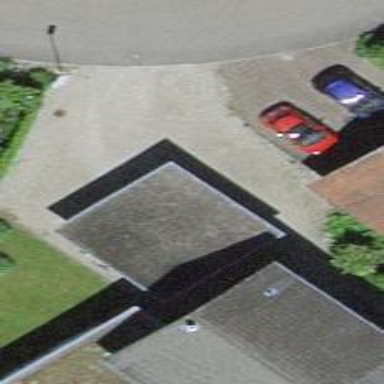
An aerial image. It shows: View of roof of building.